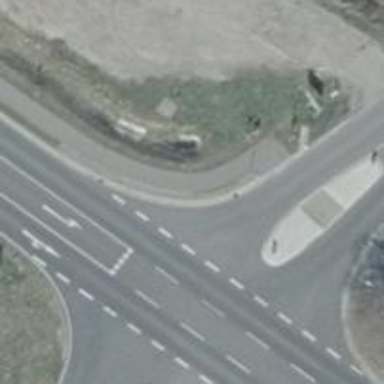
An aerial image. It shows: Asphalt cycleway.